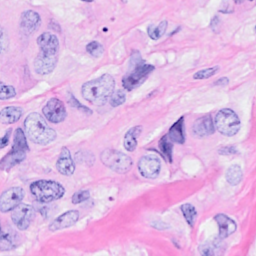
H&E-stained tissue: Breast